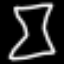
Label: hourglass